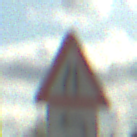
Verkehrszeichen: EinseitigVerengteFahrbahnLinks
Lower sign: RichtungsangabeDurchPfeile2
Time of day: MorningAfternoon
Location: Outdoor (RoadRail)
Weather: PartlyCloudy
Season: NotSpecified
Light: Natural